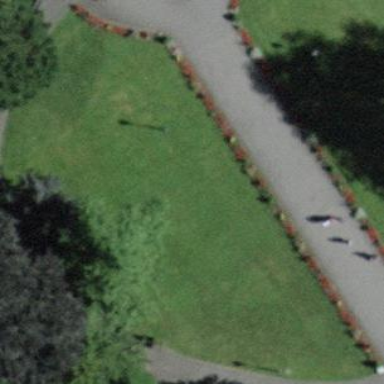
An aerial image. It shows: Lovely park for leisure and relaxation.